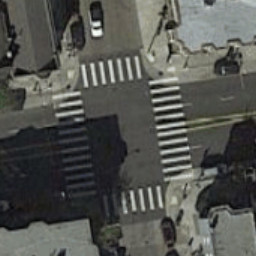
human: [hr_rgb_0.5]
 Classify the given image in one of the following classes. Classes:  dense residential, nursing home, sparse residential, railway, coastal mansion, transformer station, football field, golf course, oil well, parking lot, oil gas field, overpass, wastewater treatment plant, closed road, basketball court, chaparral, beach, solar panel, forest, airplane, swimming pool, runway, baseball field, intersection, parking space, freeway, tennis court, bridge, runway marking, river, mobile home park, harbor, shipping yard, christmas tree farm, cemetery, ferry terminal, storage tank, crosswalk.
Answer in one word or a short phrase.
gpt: crosswalk